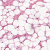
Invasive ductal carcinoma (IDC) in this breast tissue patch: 0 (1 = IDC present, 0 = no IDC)